Question: What is the result of this measurement?
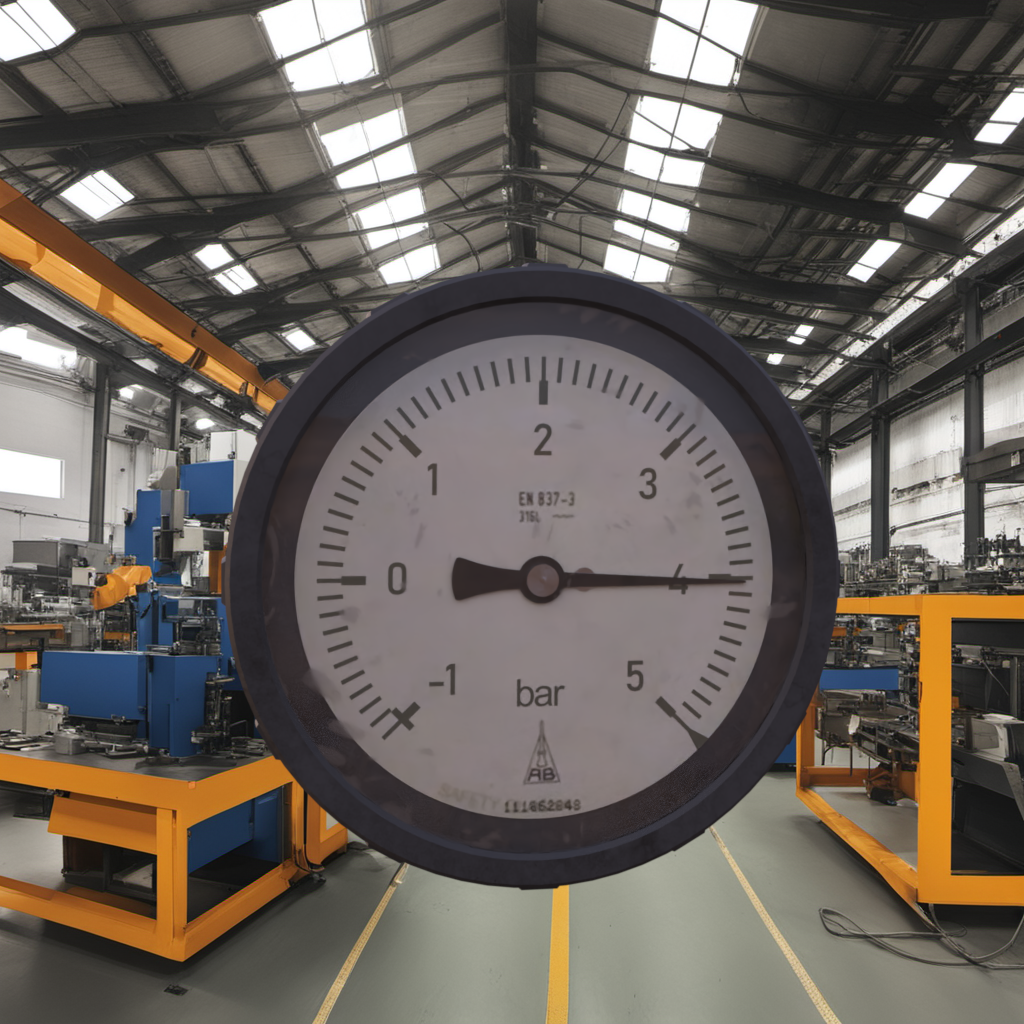
Answer: The result is 4.05
Question: What is the reading range of the measurement in the image?
Answer: The range is from -1 to 5
Question: What is the minimum and maximum value range of this measurement?
Answer: The minimum value is -1 and the maximum value is 5